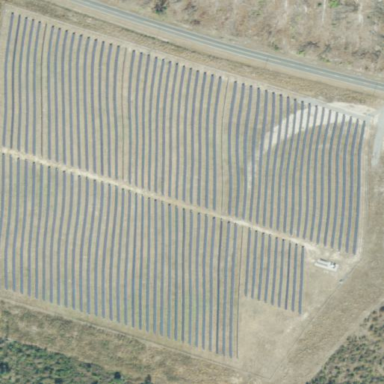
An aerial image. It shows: Solar photovoltaic power plant surrounded by fence.